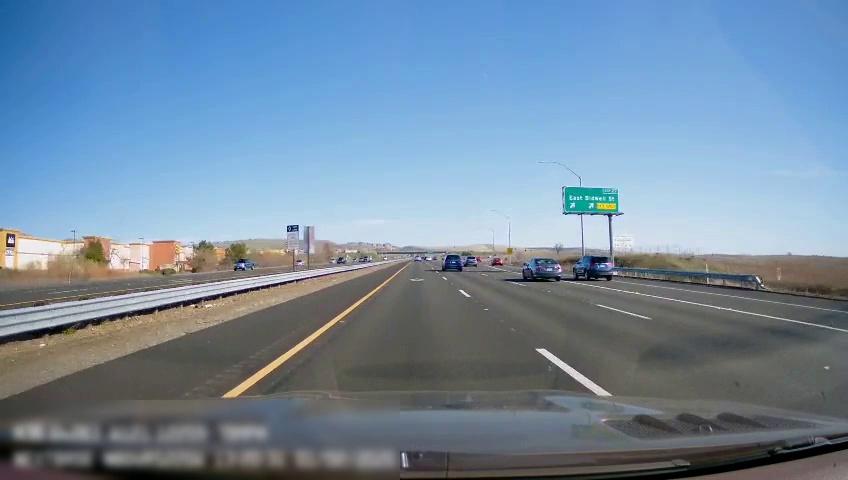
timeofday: Day
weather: Sunny
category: Drivable Space
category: Drivable Space
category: Vehicles | SUV
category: Vehicles | SUV
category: Vehicles | Car
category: Vehicles | Car
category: Vehicles | SUV
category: Vehicles | SUV
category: Vehicles | SUV
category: Lanes | Opposite Lane
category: Lanes | Opposite Lane
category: Lanes | Current Lane
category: Lanes | Current Lane
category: Lanes | Alternate Lane
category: Lanes | Alternate Lane
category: Lanes | Alternate Lane
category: Traffic | Signs